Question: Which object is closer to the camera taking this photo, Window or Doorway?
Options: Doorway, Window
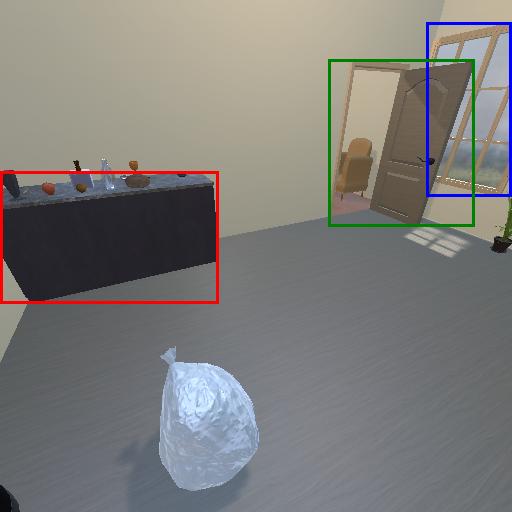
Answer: Doorway